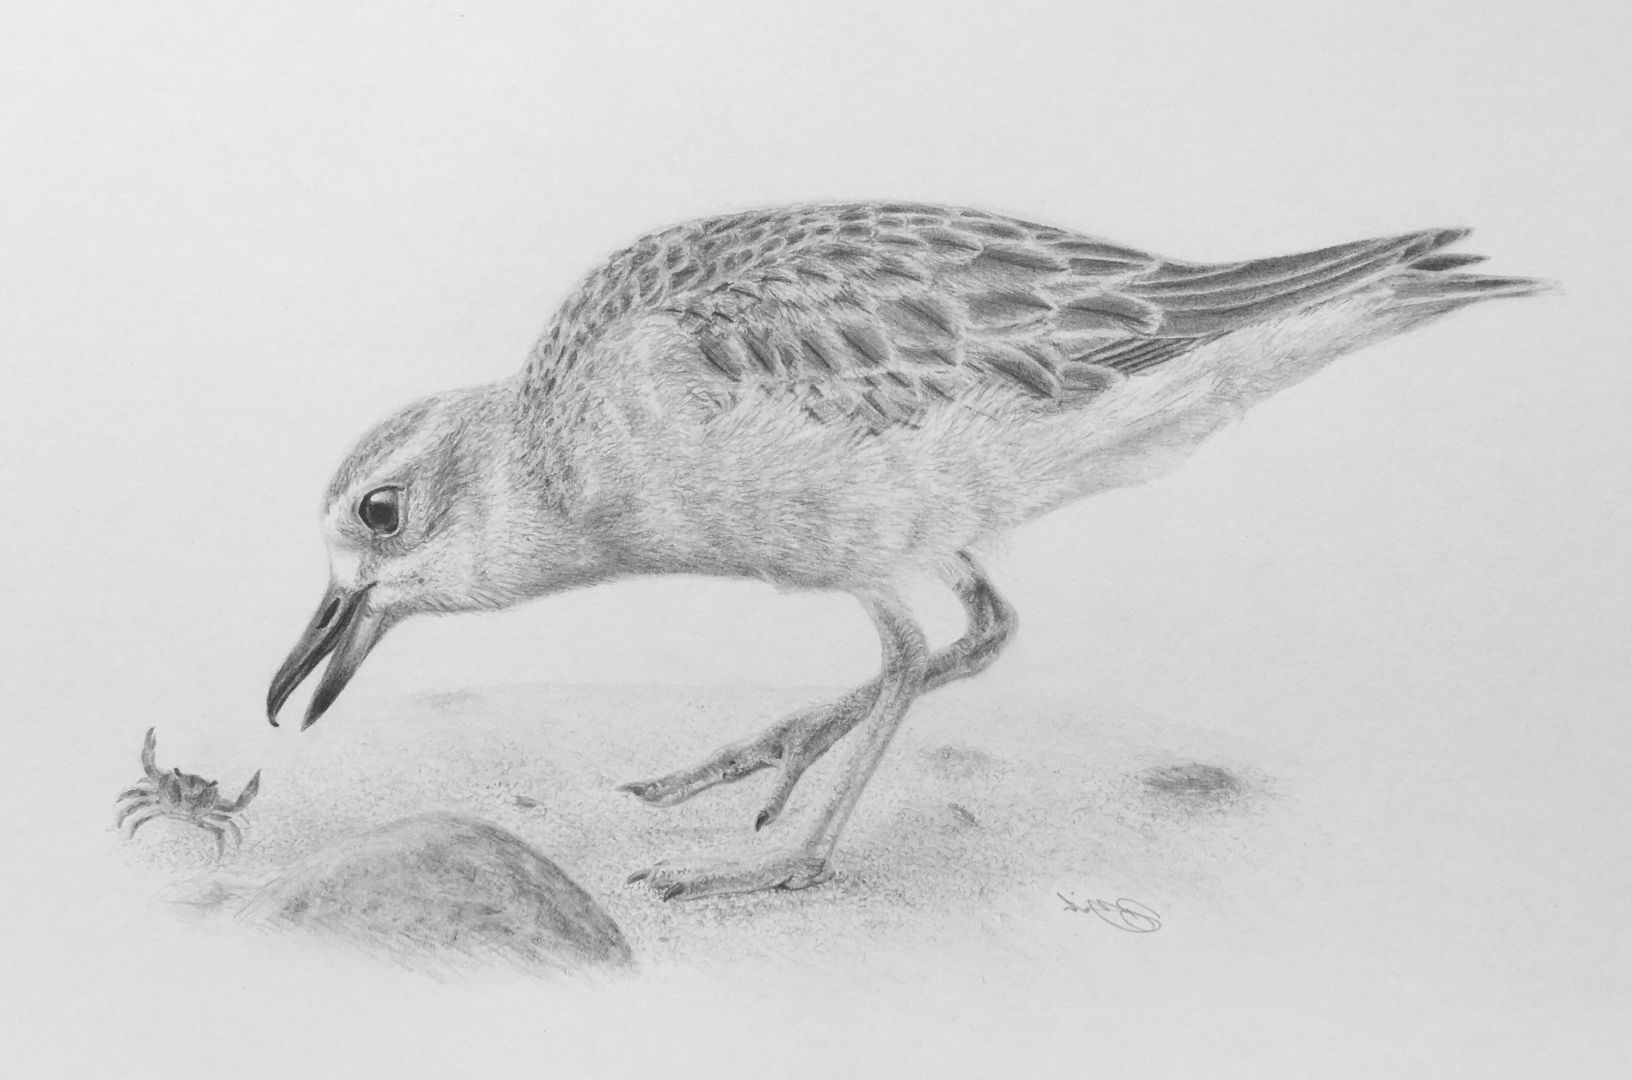
Label: ruddy turnstone, Arenaria interpres